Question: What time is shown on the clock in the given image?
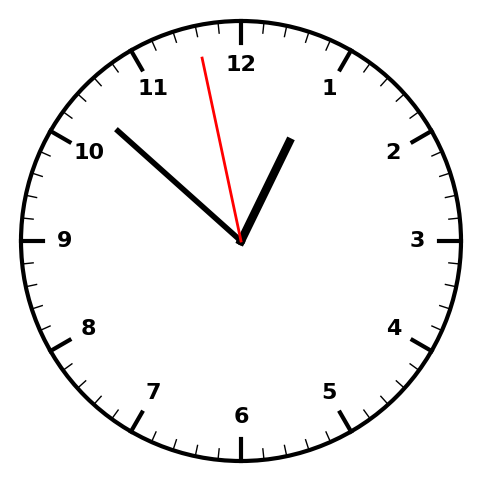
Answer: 12:51:58